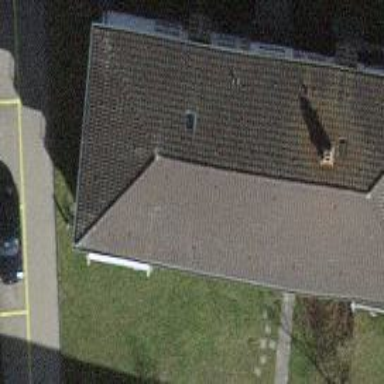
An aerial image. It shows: Building with hipped roof.